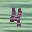
Label: 4